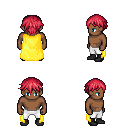
a pixel art fantasy rpg character, male body template, human, dark skin, yellow cape, white pants, ruby red short bangs hairstyle, black shoes, four views (front, back, left, right), 2x2 character sprite sheet, small pixel art, hard edges, no anti-aliasing